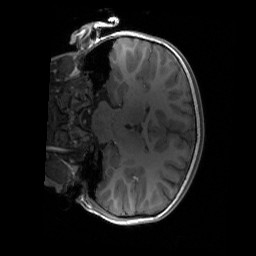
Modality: T1w
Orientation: coronal
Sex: female
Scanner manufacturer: siemens
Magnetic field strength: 3 T
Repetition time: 1.9 s
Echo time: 0.00243 s